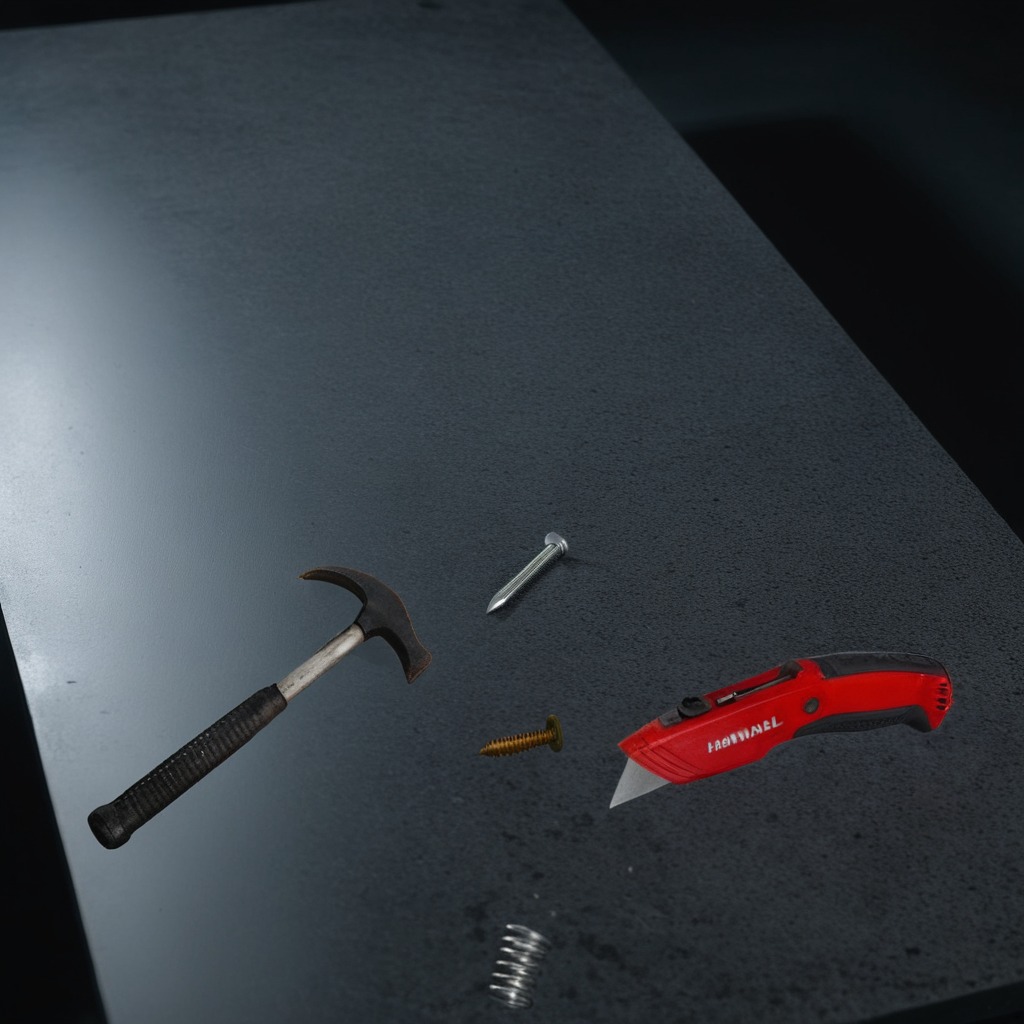
A utility knife, a metal machine screw, an iron nail, a hammer, and a coiled metal spring are lying on a clean granite table inside a workshop at night.